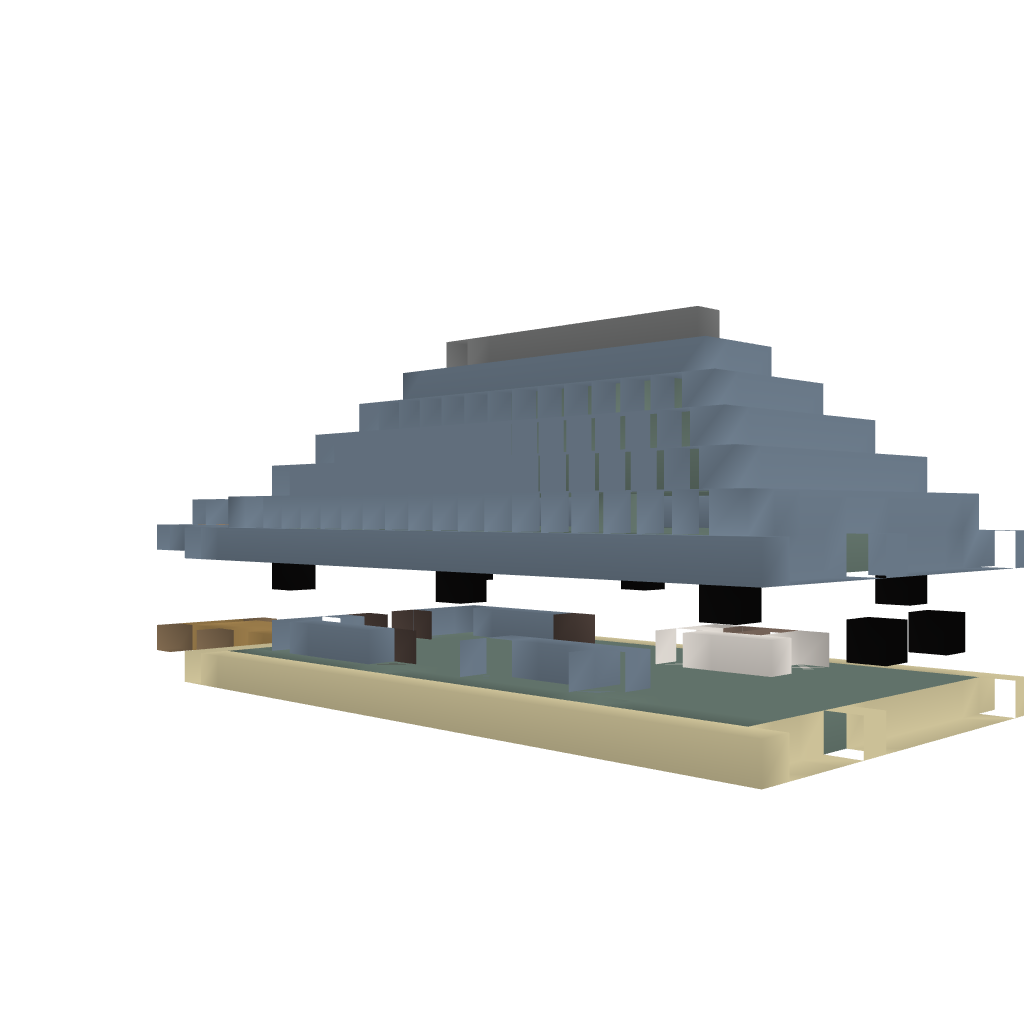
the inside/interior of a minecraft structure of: Beach House with Carmine